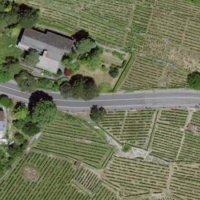
EUNIS habitat code: 40
Species observed at this site:
Echium vulgare